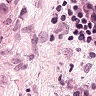
Metastatic tissue present: yes